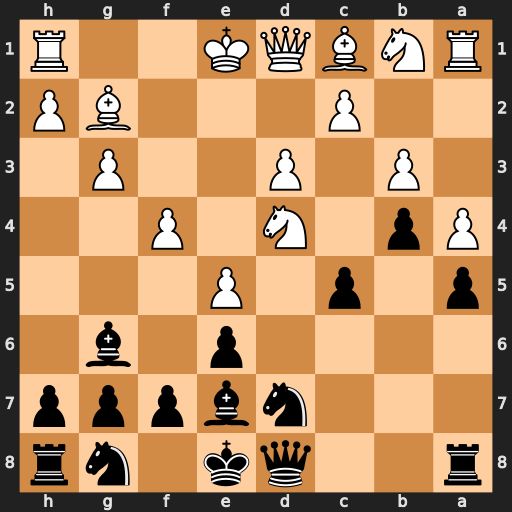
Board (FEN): r2qk1nr/3nbppp/4p1b1/p1p1P3/Pp1N1P2/1P1P2P1/2P3BP/RNBQK2R
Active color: b
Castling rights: KQkq
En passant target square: -
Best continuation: cxd4 Bxa8 Qxa8